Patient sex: F
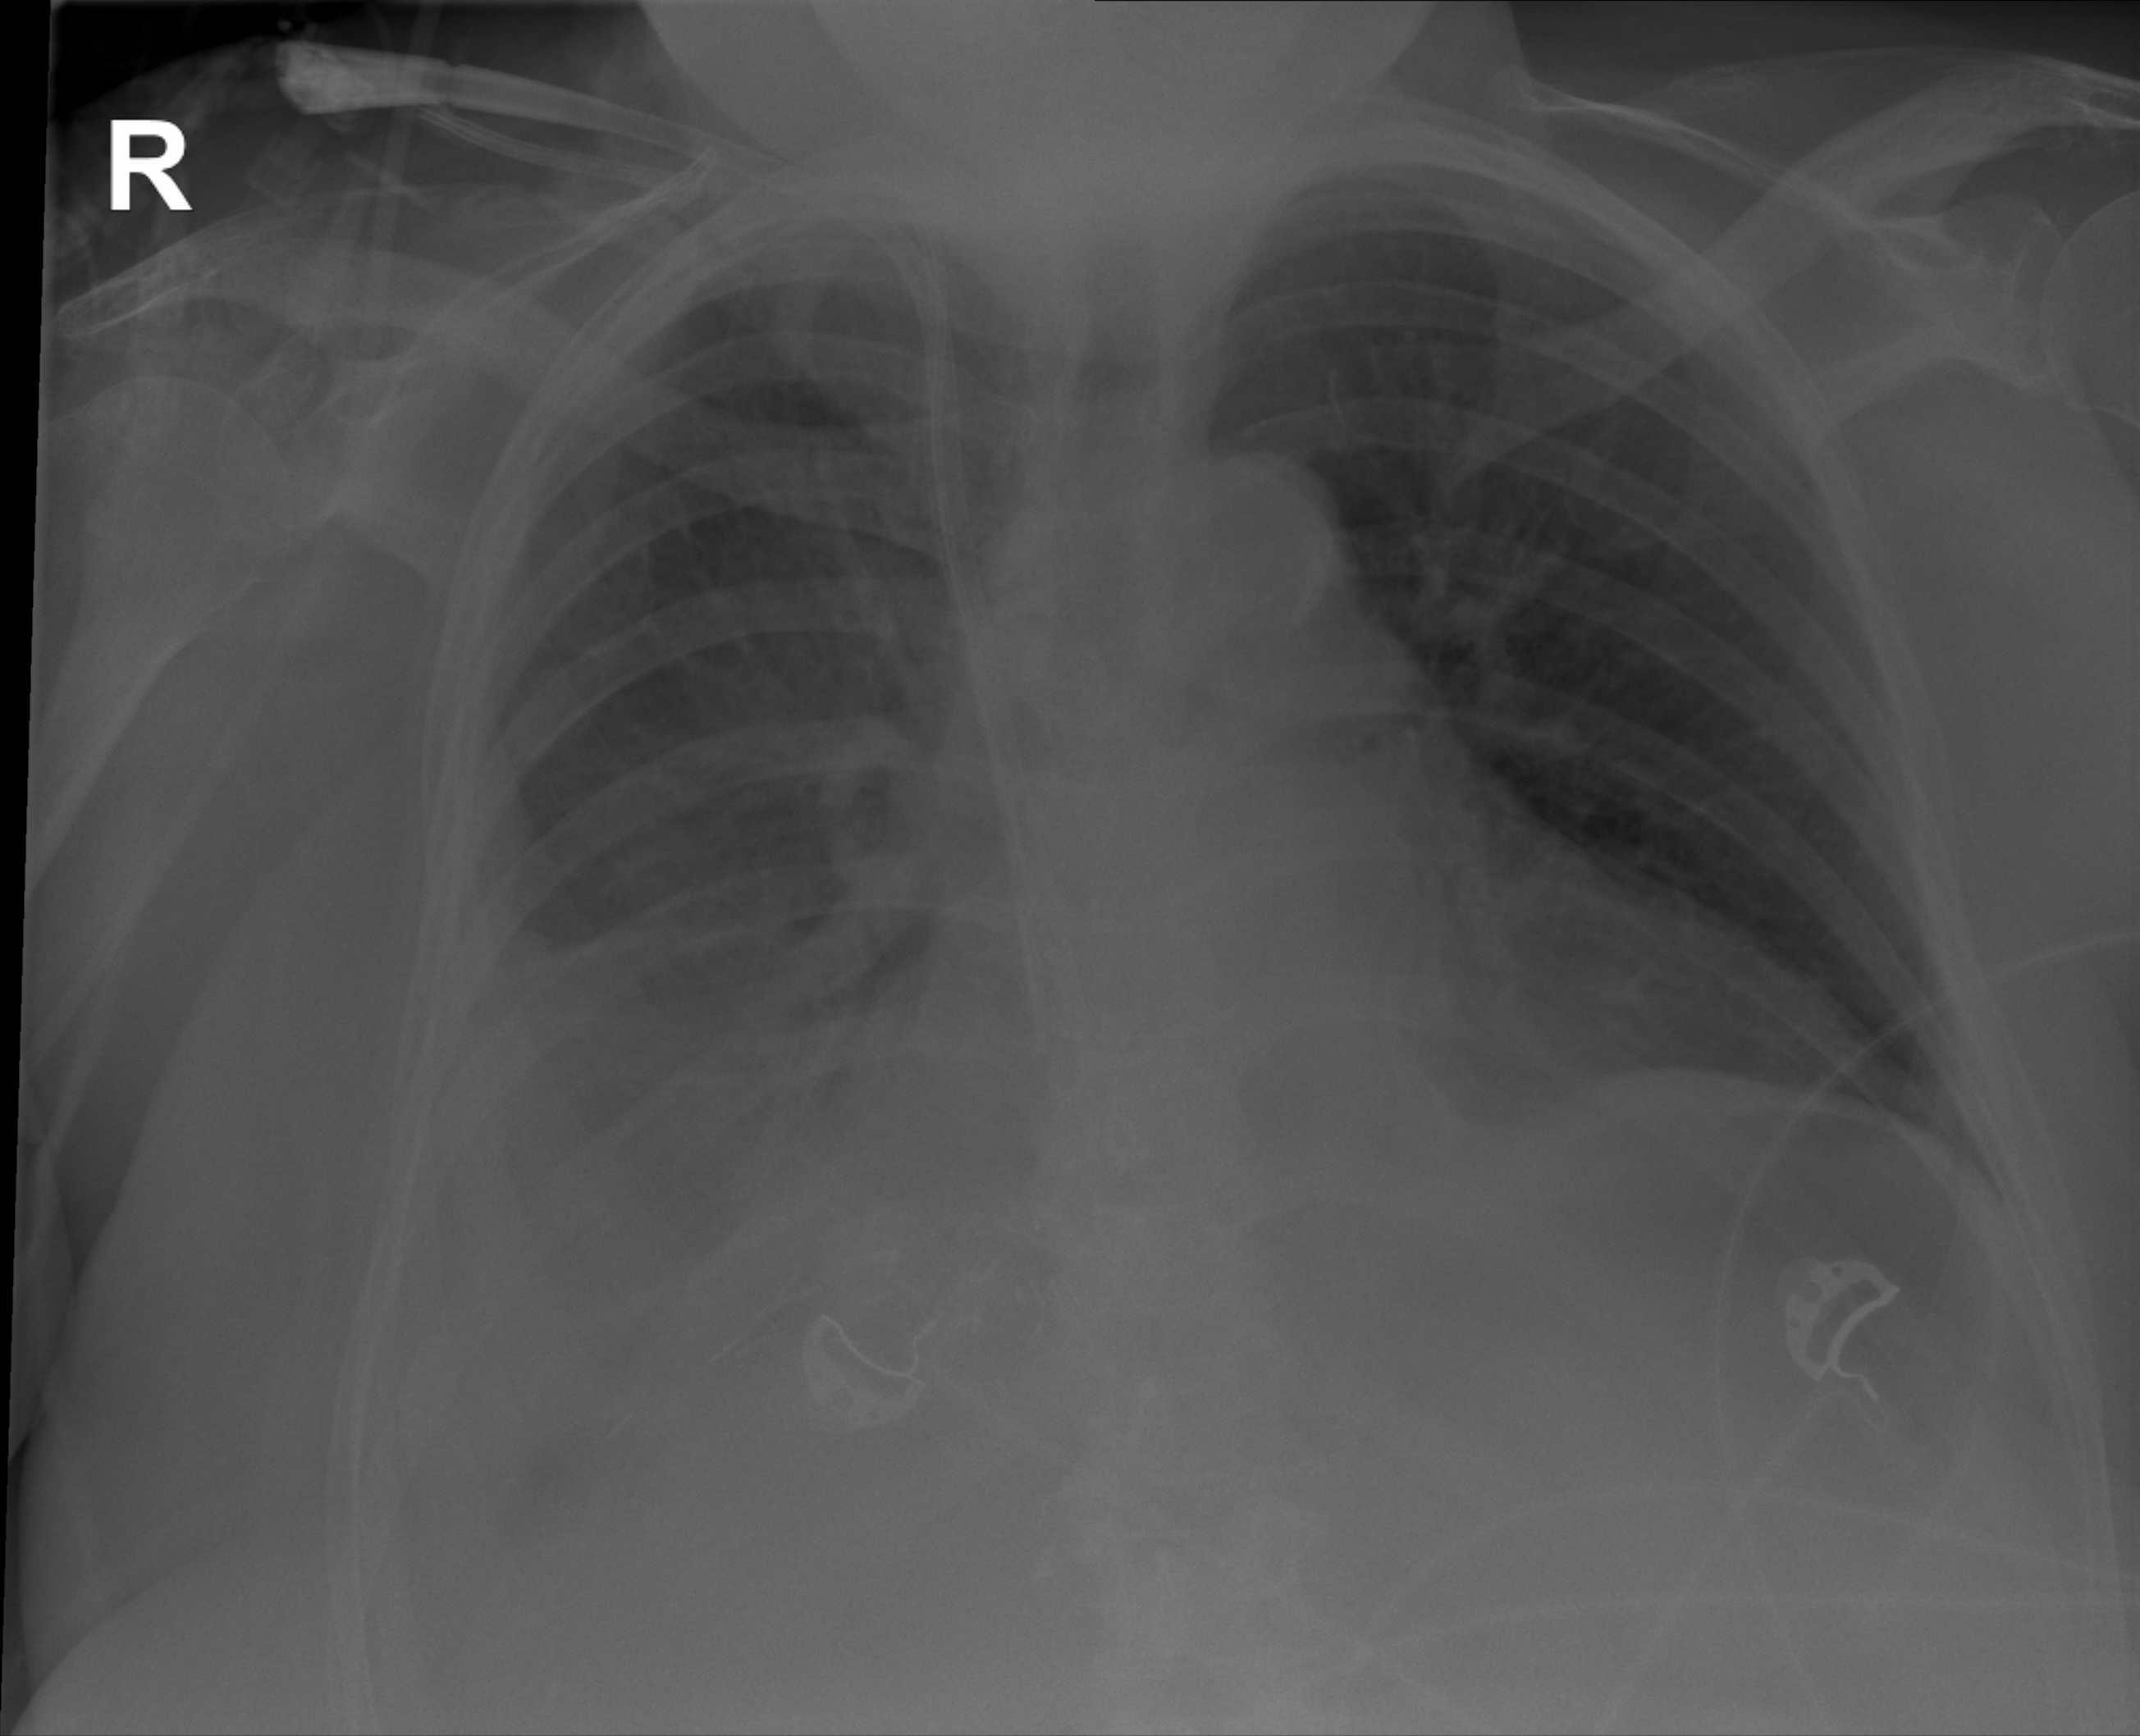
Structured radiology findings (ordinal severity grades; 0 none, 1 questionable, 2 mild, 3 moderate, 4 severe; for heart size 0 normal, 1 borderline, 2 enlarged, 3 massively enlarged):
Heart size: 0
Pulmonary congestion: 2
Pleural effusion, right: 3
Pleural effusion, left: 0
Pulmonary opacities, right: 0
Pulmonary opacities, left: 0
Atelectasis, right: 2
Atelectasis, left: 0